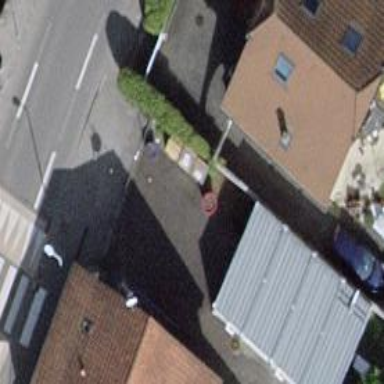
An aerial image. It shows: Recycling container for green waste.